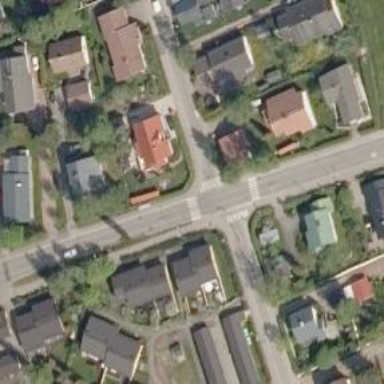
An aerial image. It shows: Uncontrolled crossing on the road.